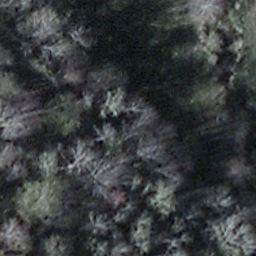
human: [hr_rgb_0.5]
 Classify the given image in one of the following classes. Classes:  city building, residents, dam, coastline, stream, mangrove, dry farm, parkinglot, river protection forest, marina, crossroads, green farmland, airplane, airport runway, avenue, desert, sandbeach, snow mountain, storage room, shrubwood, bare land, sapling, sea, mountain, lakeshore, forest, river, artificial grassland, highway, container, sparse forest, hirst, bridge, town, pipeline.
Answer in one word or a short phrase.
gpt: shrubwood